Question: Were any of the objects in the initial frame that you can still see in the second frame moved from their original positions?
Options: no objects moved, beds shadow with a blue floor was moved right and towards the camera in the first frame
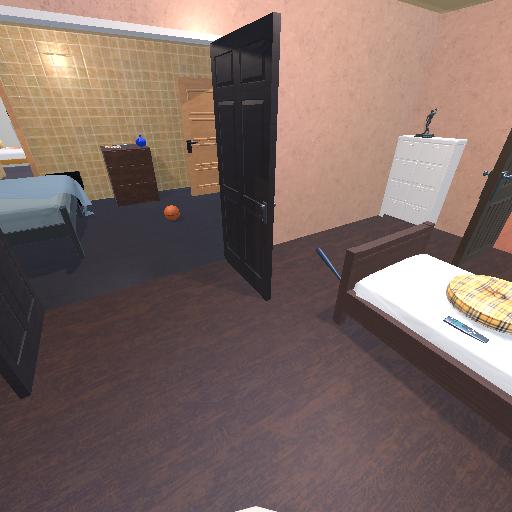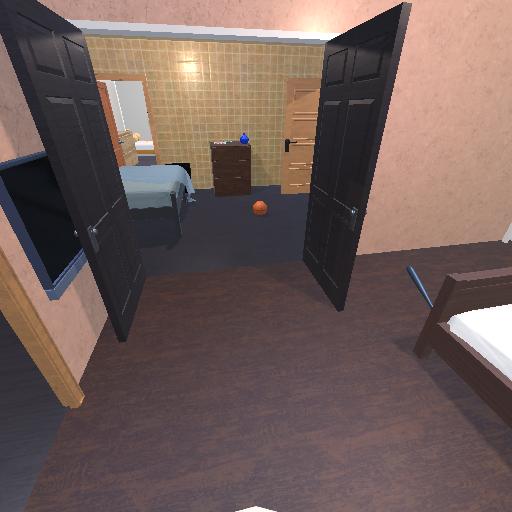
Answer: no objects moved